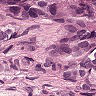
Metastatic tissue present: yes